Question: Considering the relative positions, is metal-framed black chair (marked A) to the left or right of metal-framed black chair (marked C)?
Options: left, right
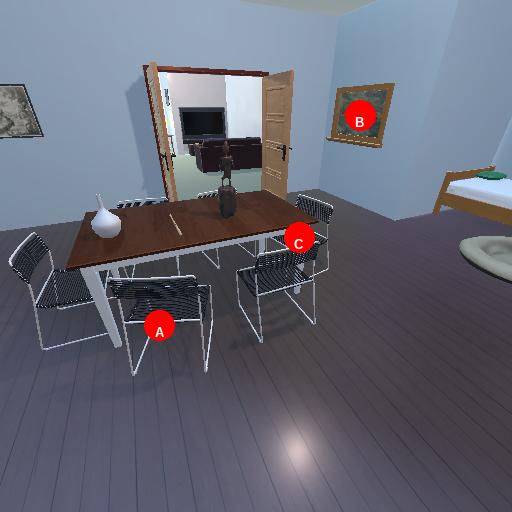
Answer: left